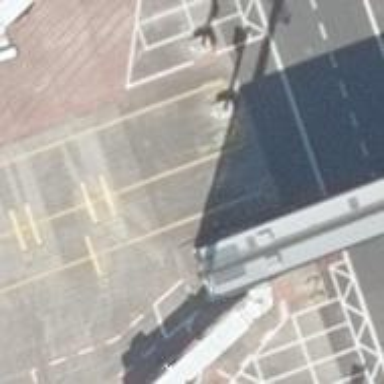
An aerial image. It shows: Parking position at the airport with concrete surface.